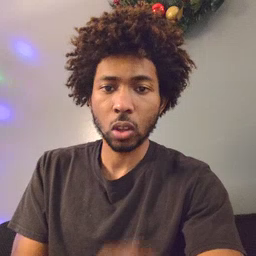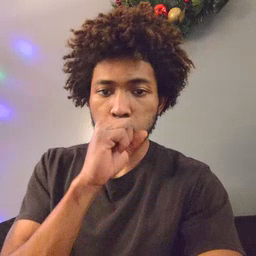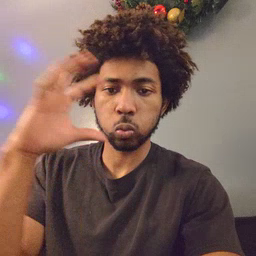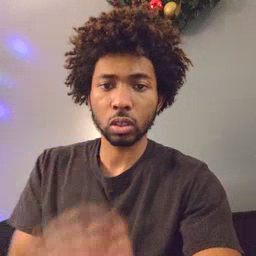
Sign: balloon